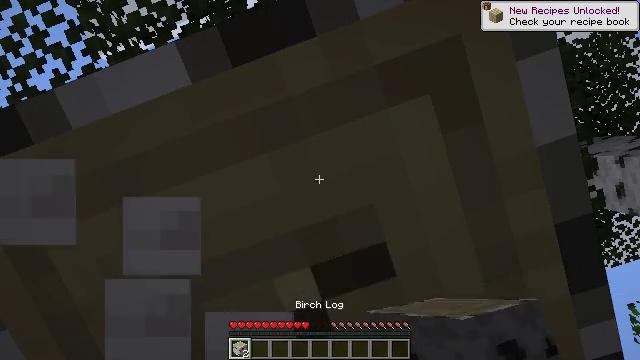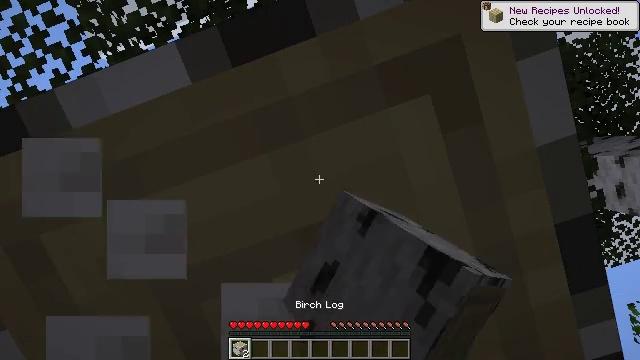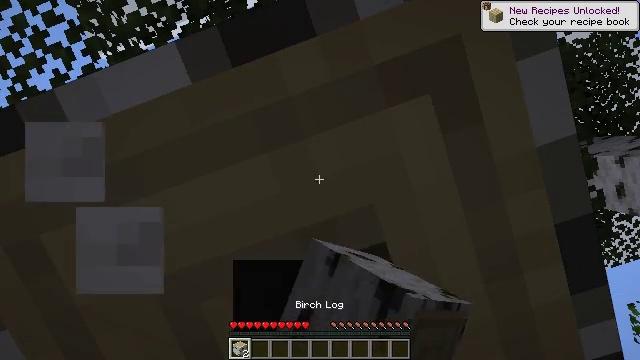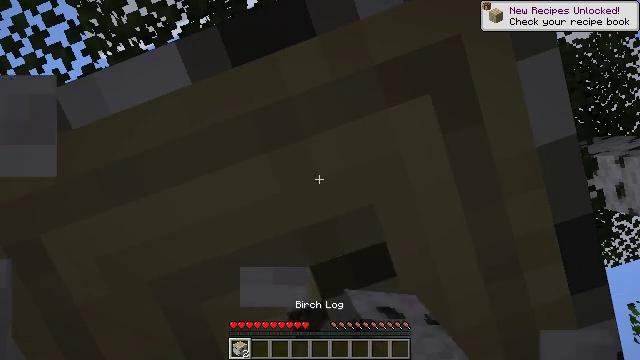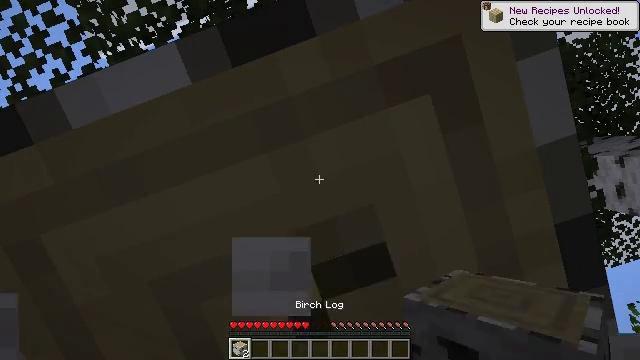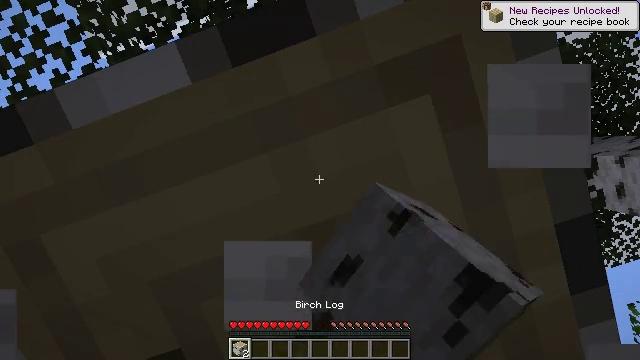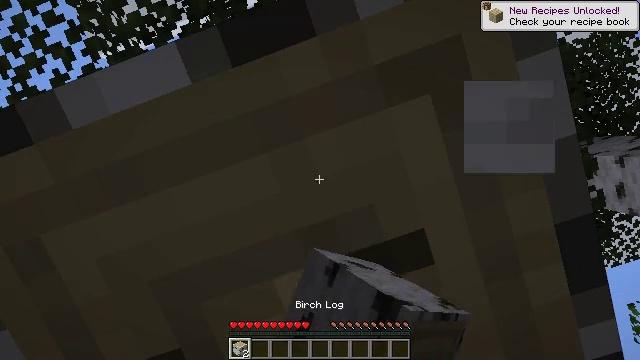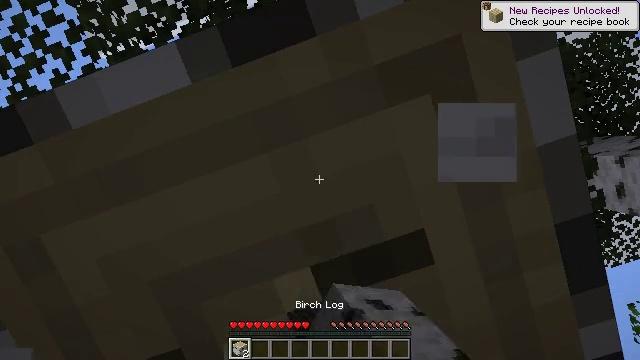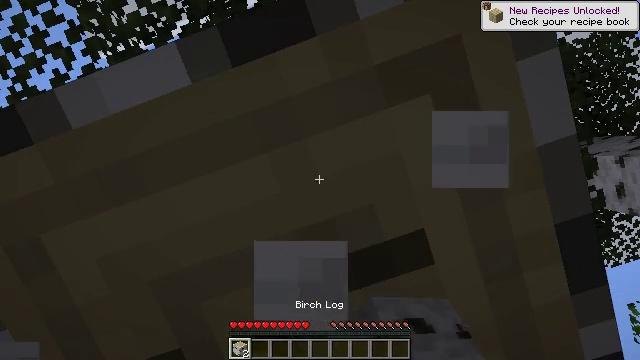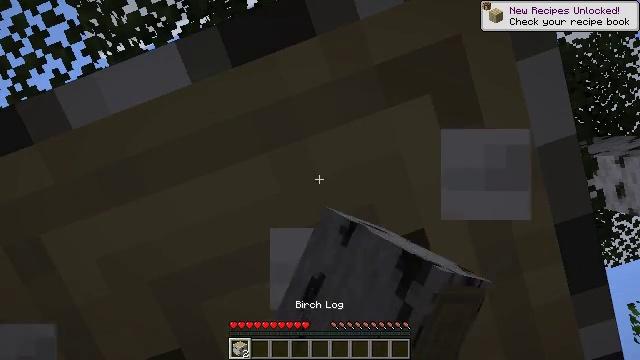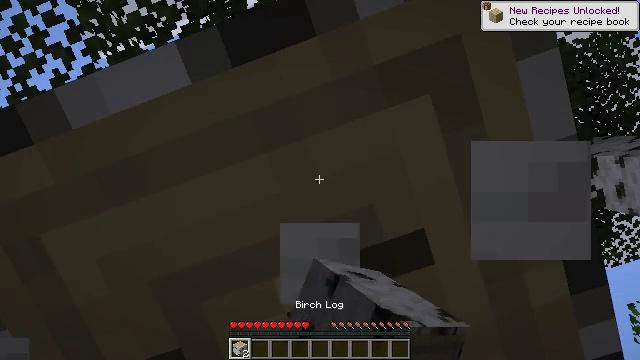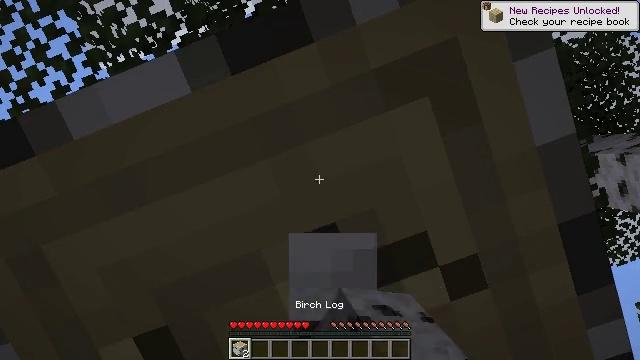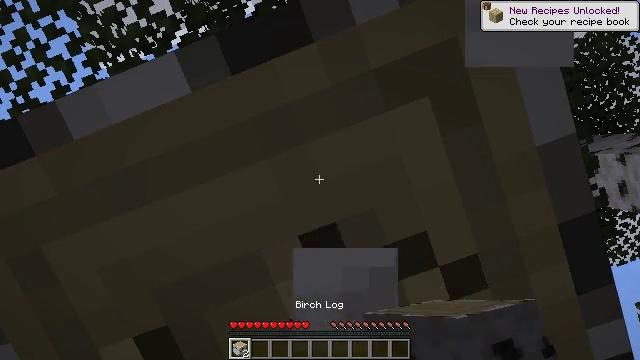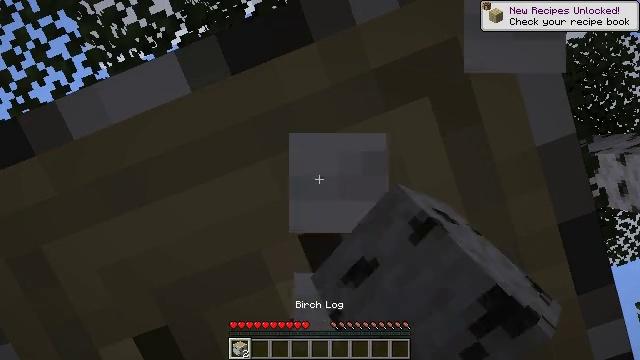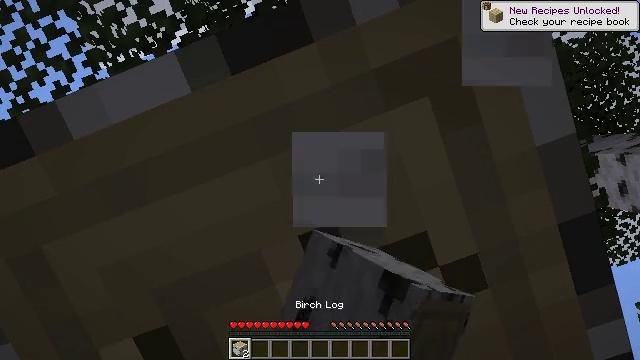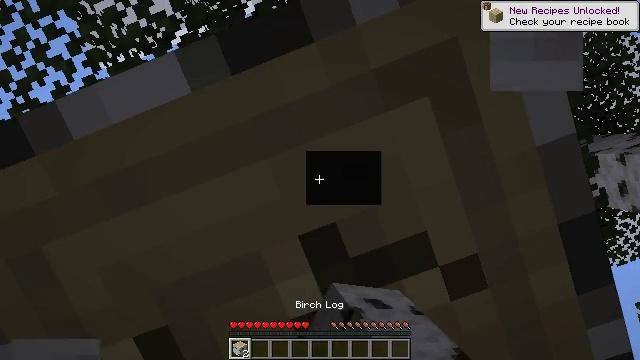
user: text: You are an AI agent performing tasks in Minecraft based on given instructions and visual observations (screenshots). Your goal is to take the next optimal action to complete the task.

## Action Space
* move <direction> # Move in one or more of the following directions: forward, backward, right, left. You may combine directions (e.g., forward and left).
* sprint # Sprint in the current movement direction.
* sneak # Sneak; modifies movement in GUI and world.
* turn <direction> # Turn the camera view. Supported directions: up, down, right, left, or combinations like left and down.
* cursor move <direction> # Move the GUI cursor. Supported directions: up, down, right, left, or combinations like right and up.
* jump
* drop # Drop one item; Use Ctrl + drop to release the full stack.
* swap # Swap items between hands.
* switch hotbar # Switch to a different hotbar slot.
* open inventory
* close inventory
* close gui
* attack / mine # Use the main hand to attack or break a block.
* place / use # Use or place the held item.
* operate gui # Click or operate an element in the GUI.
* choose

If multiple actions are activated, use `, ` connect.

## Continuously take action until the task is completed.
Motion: motion action
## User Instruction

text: Use your axe to get birch logs.
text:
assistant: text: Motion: attack / mine
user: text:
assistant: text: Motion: attack / mine
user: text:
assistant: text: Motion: attack / mine
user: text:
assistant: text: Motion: attack / mine
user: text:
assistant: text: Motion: attack / mine
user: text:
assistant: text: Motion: attack / mine
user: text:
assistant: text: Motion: attack / mine
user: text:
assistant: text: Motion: attack / mine
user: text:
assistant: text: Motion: attack / mine
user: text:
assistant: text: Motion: attack / mine
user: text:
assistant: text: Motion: turn left and up, attack / mine
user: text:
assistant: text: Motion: attack / mine
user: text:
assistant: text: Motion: attack / mine
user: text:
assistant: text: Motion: attack / mine
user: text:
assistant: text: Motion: attack / mine
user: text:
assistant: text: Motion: attack / mine
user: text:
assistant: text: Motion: attack / mine
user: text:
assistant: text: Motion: attack / mine
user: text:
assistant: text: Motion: attack / mine
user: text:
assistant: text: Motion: attack / mine
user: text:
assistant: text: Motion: attack / mine
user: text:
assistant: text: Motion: attack / mine
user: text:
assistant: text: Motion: attack / mine
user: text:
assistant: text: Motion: attack / mine
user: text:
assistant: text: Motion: attack / mine
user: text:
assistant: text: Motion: attack / mine
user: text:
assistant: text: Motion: attack / mine
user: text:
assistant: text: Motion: attack / mine
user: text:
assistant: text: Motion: attack / mine
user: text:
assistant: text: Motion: attack / mine